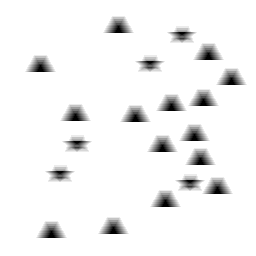
Squares: 0
Triangles: 15
Stars: 5
Total shapes: 20